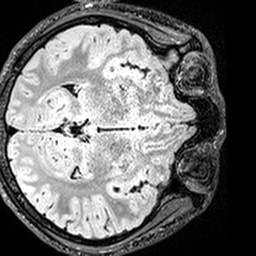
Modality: FLAIR
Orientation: axial
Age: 19
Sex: female
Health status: healthy
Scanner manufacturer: siemens
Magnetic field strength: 3 T
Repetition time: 5 s
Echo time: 0.388 s